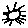
Label: sun